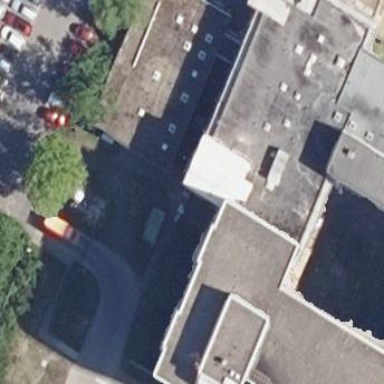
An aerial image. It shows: Hospital building.